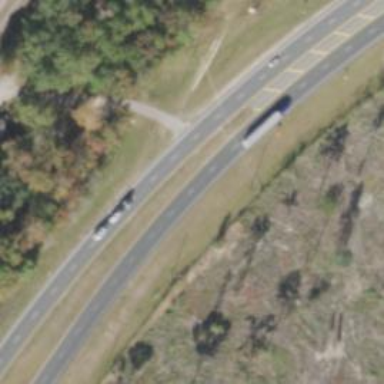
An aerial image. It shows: Asphalt trunk highway.